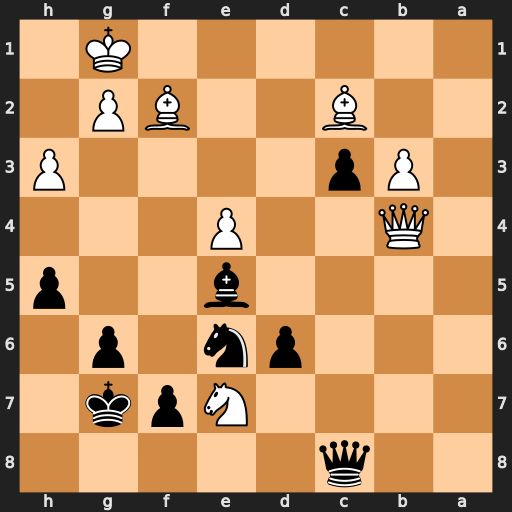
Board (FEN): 2q5/4Npk1/3pn1p1/4b2p/1Q2P3/1Pp4P/2B2BP1/6K1
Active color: b
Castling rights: -
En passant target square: -
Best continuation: Qa6 Qa4 Qe2